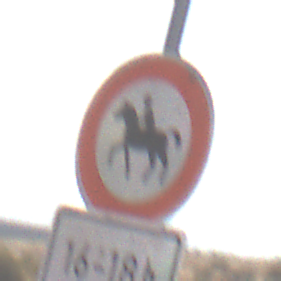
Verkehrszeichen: VerbotReiter
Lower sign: ZeitangabenOhneBeschraenkungAufWochentage1
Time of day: Midday
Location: Outdoor (Nature)
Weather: PartlyCloudy
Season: NotSpecified
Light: Natural